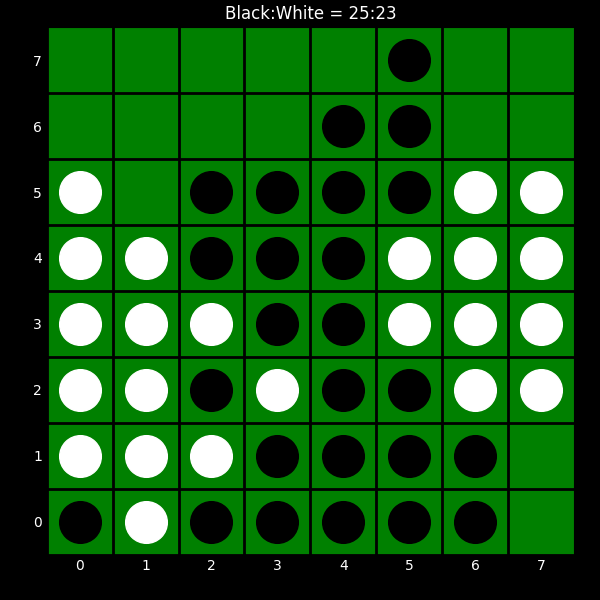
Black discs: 25
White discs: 23